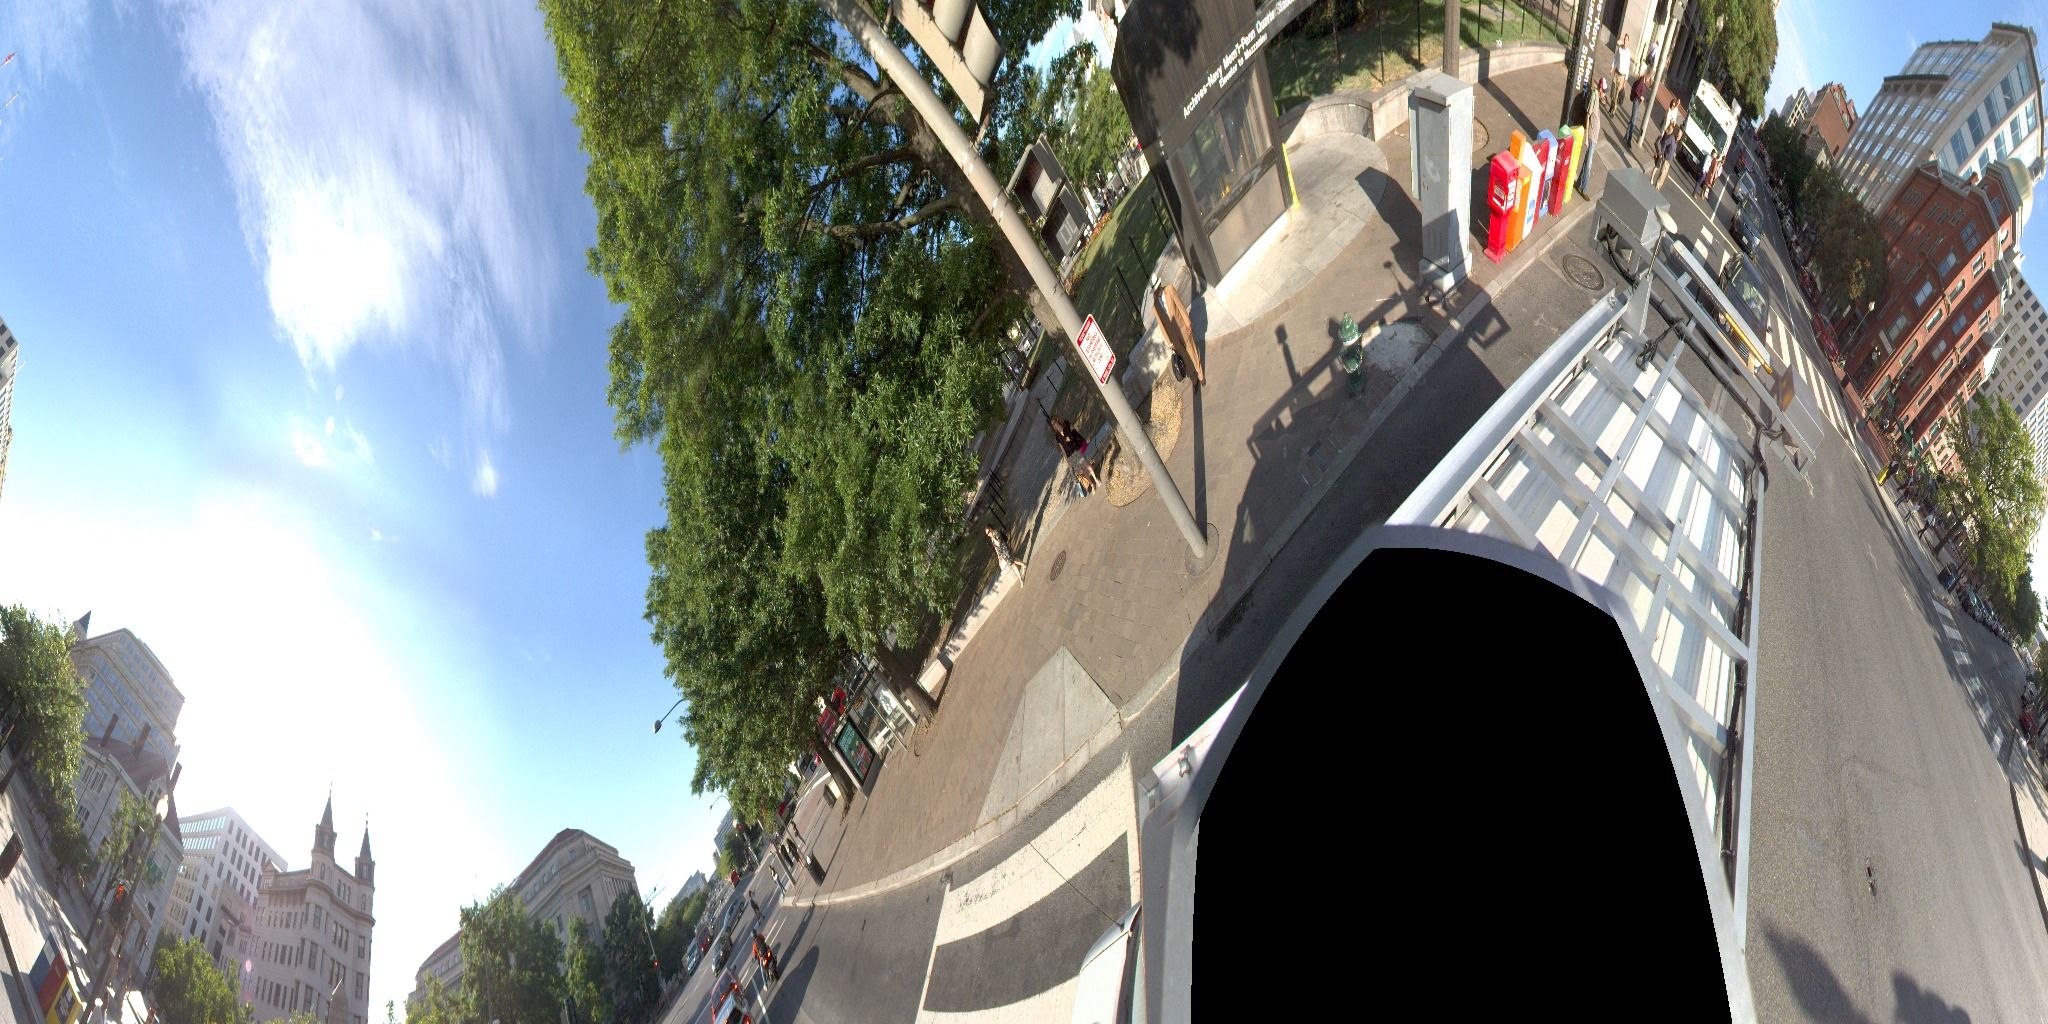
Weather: clear
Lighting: day
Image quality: good
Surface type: cycling surface
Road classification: footway
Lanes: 4
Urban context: urban centre
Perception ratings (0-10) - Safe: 0.68, Lively: 4.78, Beautiful: 6.2, Boring: 2.95, Depressing: 5.08, Wealthy: 6.67